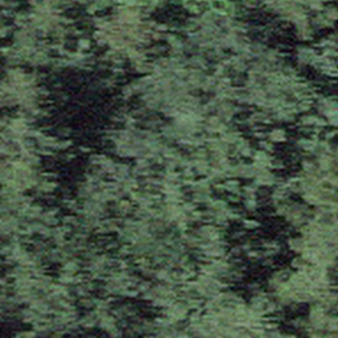
Label: other